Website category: movie
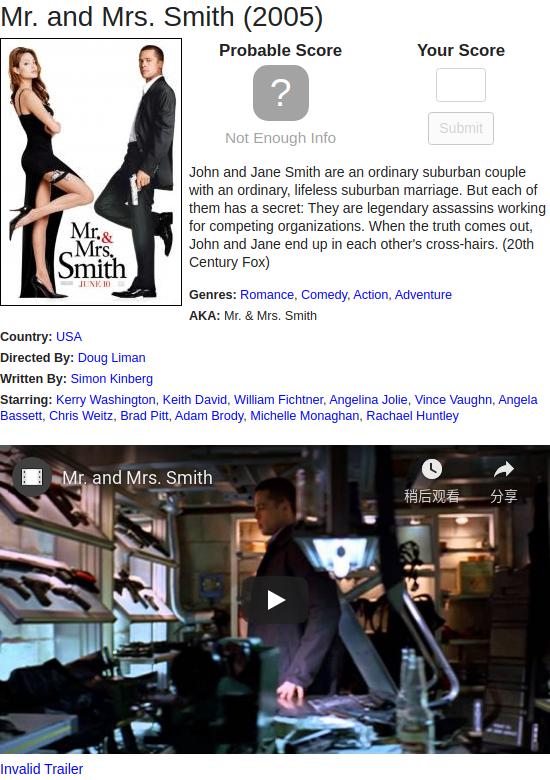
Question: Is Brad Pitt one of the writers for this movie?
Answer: no

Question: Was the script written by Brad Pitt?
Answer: no

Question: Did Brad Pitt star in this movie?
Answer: yes

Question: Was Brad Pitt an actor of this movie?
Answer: yes

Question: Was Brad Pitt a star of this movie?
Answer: yes

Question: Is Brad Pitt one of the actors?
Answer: yes

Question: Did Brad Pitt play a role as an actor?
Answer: yes

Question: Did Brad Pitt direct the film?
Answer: no

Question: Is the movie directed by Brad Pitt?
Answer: no

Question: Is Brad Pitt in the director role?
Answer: no

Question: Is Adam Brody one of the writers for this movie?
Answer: no

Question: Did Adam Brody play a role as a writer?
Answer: no

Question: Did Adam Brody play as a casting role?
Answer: yes

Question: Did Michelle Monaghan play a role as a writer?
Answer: no

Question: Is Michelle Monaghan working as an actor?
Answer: yes

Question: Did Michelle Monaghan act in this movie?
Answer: yes

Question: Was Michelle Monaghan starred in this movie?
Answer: yes

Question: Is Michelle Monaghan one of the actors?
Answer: yes

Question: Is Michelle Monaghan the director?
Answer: no

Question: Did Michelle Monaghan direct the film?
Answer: no

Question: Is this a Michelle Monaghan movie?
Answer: no

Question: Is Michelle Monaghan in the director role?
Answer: no

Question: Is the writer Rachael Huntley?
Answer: no

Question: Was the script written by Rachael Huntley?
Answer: no

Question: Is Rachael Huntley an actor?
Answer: yes

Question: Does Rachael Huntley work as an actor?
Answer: yes

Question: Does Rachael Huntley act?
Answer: yes

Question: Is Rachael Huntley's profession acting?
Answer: yes

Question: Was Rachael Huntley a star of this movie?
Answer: yes

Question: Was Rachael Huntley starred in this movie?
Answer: yes

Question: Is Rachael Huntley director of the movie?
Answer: no

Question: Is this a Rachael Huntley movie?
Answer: no

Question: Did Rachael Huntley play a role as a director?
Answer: no